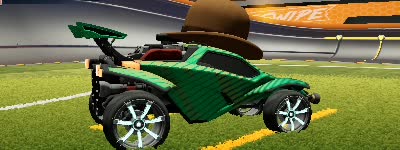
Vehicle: octane